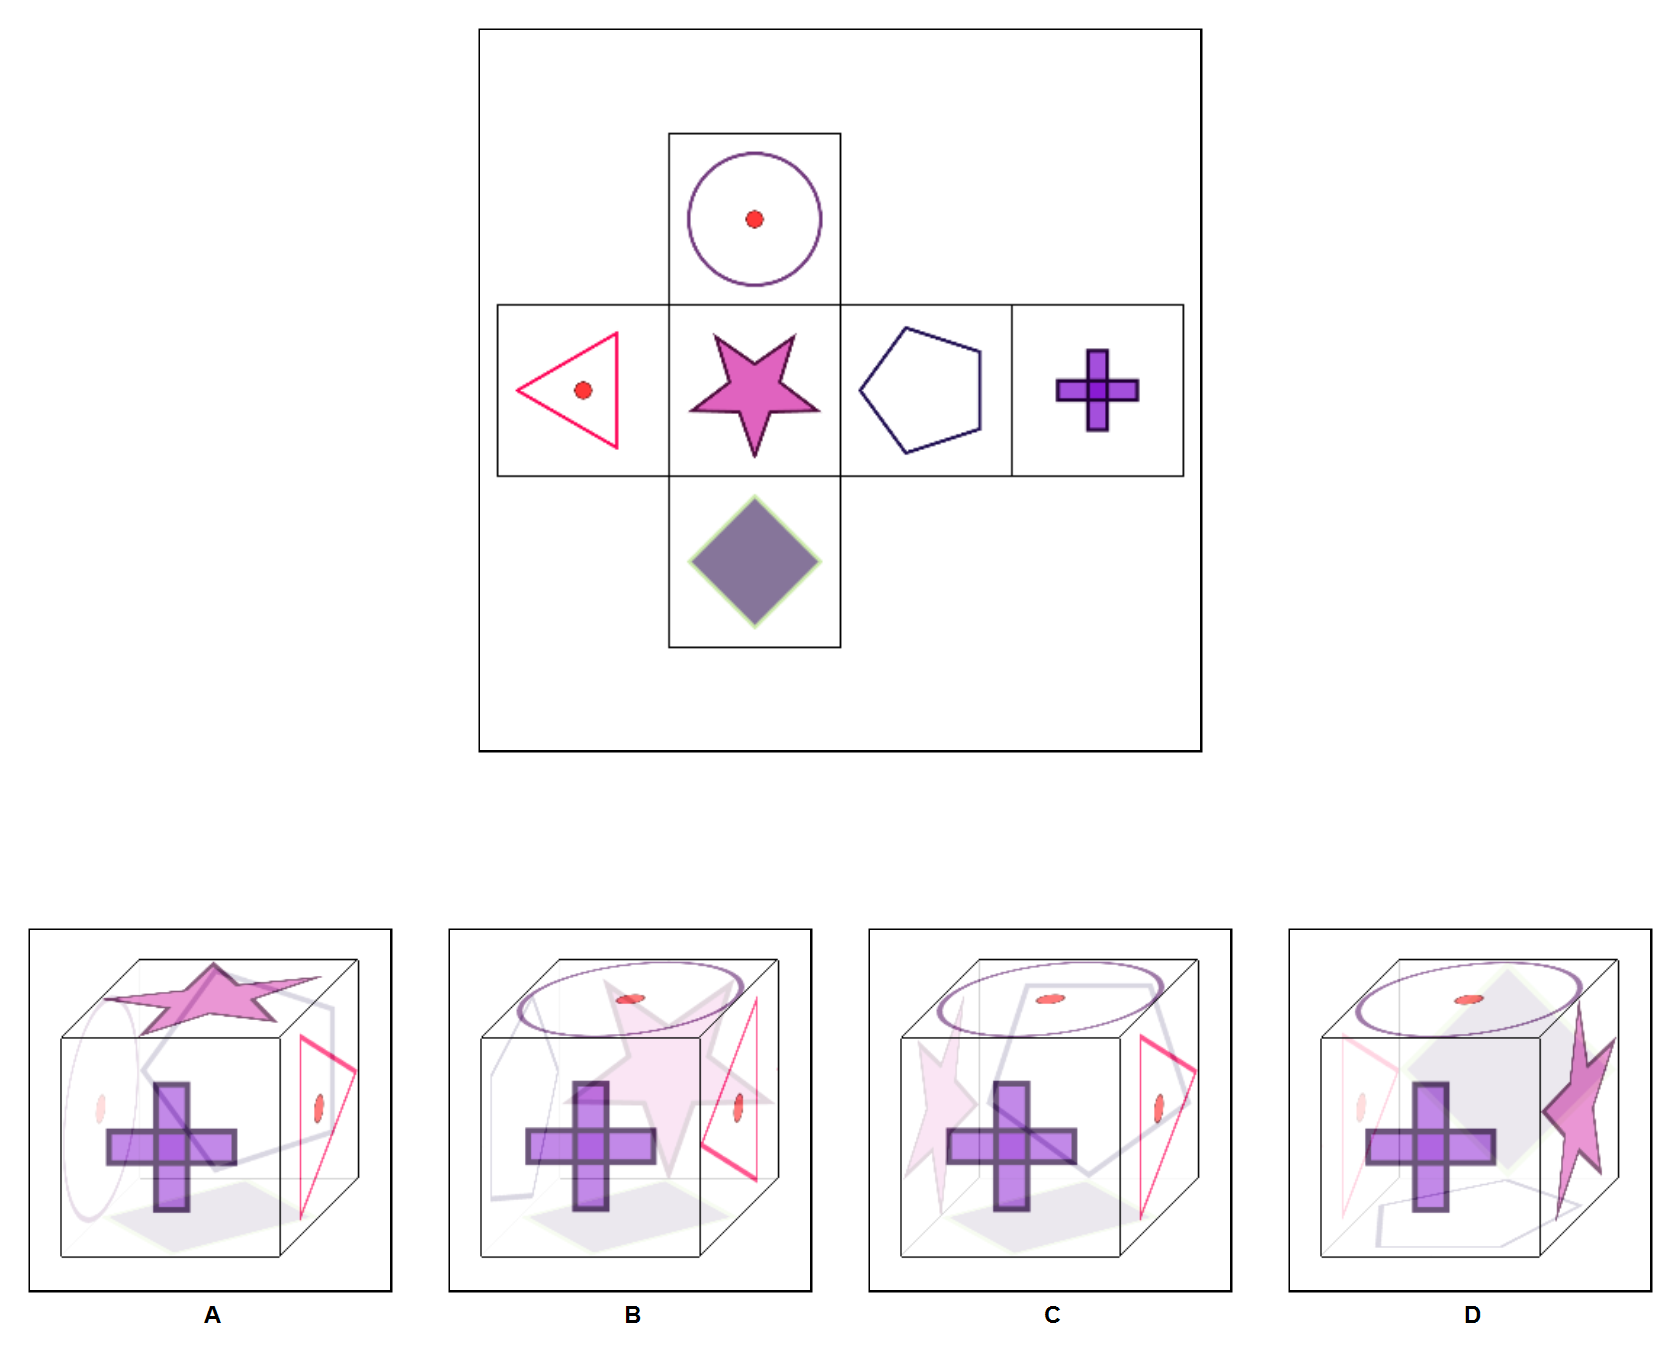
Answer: B